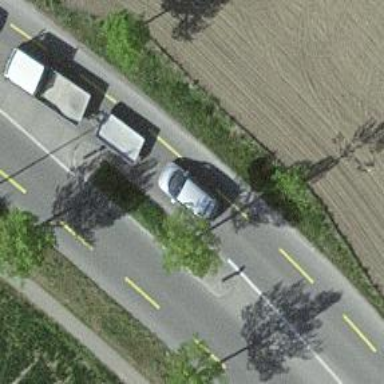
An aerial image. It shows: Secondary road with dedicated cycle lane.